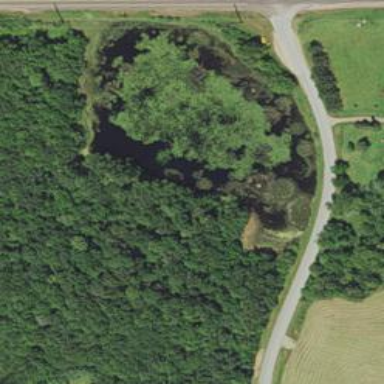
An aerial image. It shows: Pond with natural water.